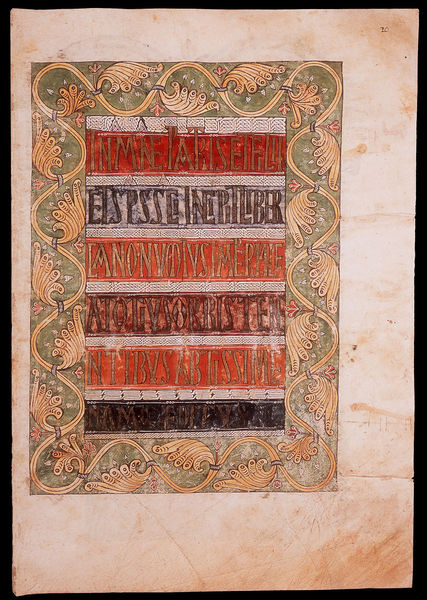
Titel: Codex Albeldense
Institution: (bei) Madrid, Biblioteca Real Monasterio de San Lorenzo de El Escorial, Patrimonio Nacional
Schlagwörter: gelb, grün, rot, tuch, muster, ornament, rahmen, gold, blatt, schwung, schrift, papier, streifen, text, buchstaben, titelblatt, schnörkel, buchmalerei, majuskeln, blattornament, zierrahmen, schmuckleiste